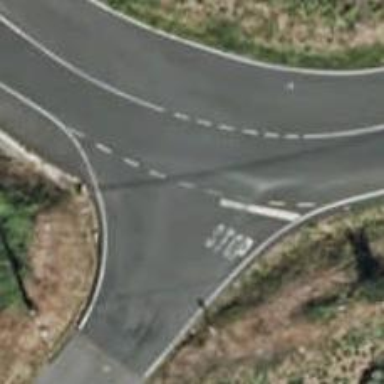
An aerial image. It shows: Road with stop sign.